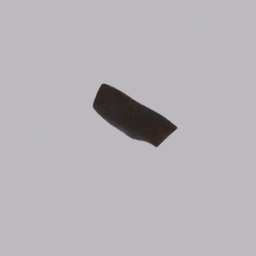
Label: nature